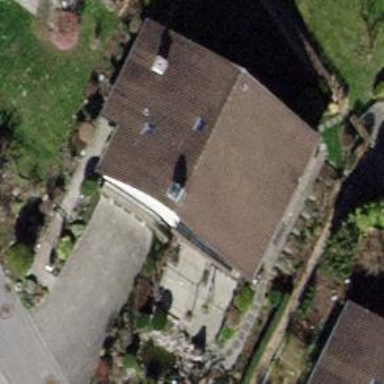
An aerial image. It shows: Gabled roof house.